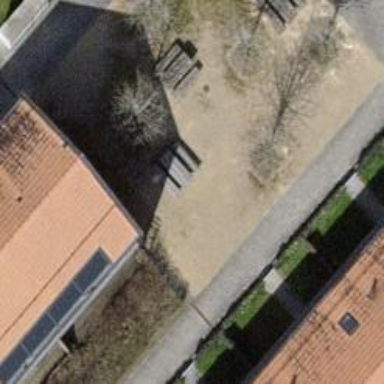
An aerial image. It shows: Picnic table located in leisure land area.